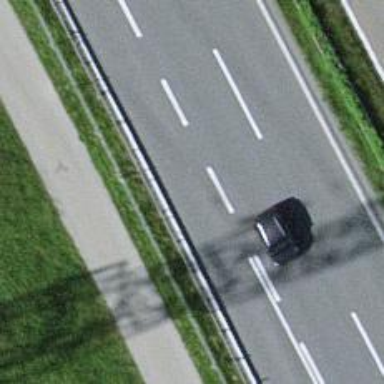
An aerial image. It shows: Asphalt motorway link.